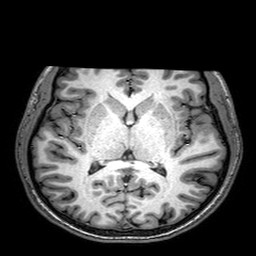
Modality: T1w
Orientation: coronal
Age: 22
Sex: female
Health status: healthy
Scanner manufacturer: philips
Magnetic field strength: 3 T